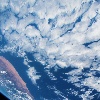
Label: cloud